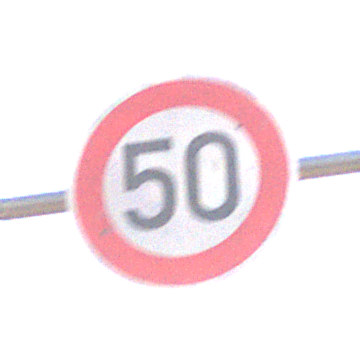
Verkehrszeichen: Geschwindigkeit50
Umgebung: Outdoor, RoadRail
Tageszeit: SunriseSunset
Wetter: PartlyCloudy
Licht: Natural
Jahreszeit: NotSpecified
Kontrast: HighContrast